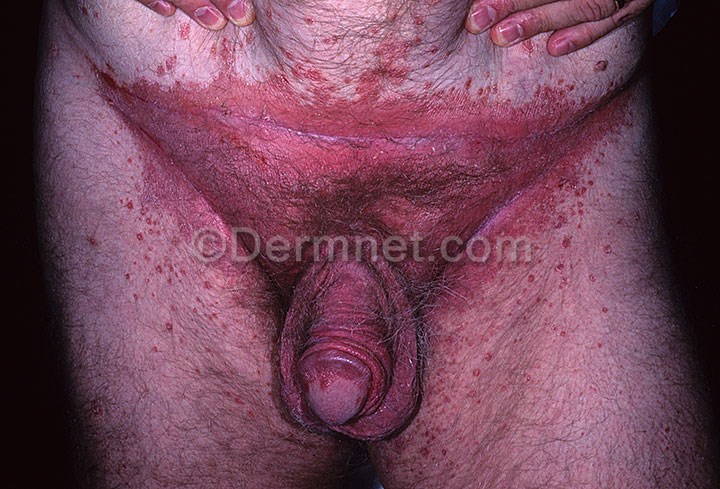
Disease: Tinea Ringworm Candidiasis and other Fungal Infections